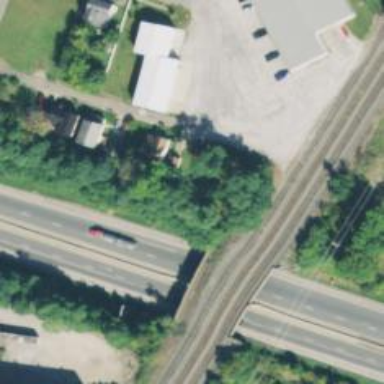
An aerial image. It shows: Railway siding with rails.